Question: I have a gridview in which a cell is populated with a drop down list if certain conditions are met:
'''
protected void viewThemeTypeAssociationsGridView_OnRowDataBound(Object sender, GridViewRowEventArgs e)
{
if (e.Row.Cells[1].Text == " ")
{
if (e.Row.RowType == DataControlRowType.DataRow)
{
e.Row.Cells[1].Text = "Not Assigned";
DropDownList chooseThemeTypeDropDown = (DropDownList)e.Row.FindControl("chooseThemeTypeDropDown");
chooseThemeTypeDropDown.Visible = true;
}
}
}
'''
Here is a picture:

This is many copies of a drop down list what is made visible in certain rows. How do get access to the selected index for the changed dropdown list and which row it is on?
I was thinking something like this but it doesn't work:
'''
protected void chooseThemeTypeDropDown_OnSelectedIndexChanged(object sender, EventArgs e)
{
DropDownList chooseThemeTypeDropDown = (DropDownList)e.Row.FindControl("chooseThemeTypeDropDown");
}
'''
EDIT: If it helps here is the gridview:
'''
<asp:GridView ID="viewThemeTypeAssociationsGridView" runat="server" AutoGenerateColumns="False"
BackColor="#DEBA84" BorderColor="#DEBA84" BorderStyle="None" BorderWidth="1px"
CellPadding="3" CellSpacing="2" DataSourceID="SqlDataSource6" OnRowDataBound="viewThemeTypeAssociationsGridView_OnRowDataBound">
<Columns>
<asp:BoundField DataField="Name" HeaderText="Name" SortExpression="Name" />
<asp:BoundField DataField="Type" HeaderText="Type" SortExpression="Type" />
<asp:TemplateField HeaderText="Choose Theme Type">
<ItemTemplate>
<asp:DropDownList ID="chooseThemeTypeDropDown" runat="server" DataTextField="Type" DataValueField="PK_ThemeType" AutoPostBack="true" DataSourceID="SqlDataSource9" CssClass="dropDownList" OnDataBound="chooseThemeTypeDropDown_OnDataBound" Visible="false" OnSelectedIndexChanged="viewProductAssociationsDropDown_OnSelectedIndexChanged">
</asp:DropDownList>
<asp:SqlDataSource ID="SqlDataSource9" runat="server" ConnectionString="<%$ ConnectionStrings:ApplicationServices %>"
SelectCommand="SELECT [Type], [PK_ThemeType] FROM [ThemeType] WHERE [Deleted] = 0 ORDER BY [Type] ASC">
</asp:SqlDataSource>
</ItemTemplate>
</asp:TemplateField>
</Columns>
<FooterStyle BackColor="#F7DFB5" ForeColor="#8C4510" />
<HeaderStyle BackColor="#A55129" Font-Bold="True" ForeColor="White" />
<PagerStyle ForeColor="#8C4510" HorizontalAlign="Center" />
<RowStyle BackColor="#FFF7E7" ForeColor="#8C4510" />
<SelectedRowStyle BackColor="#738A9C" Font-Bold="True" ForeColor="White" />
<SortedAscendingCellStyle BackColor="#FFF1D4" />
<SortedAscendingHeaderStyle BackColor="#B95C30" />
<SortedDescendingCellStyle BackColor="#F1E5CE" />
<SortedDescendingHeaderStyle BackColor="#93451F" />
</asp:GridView>
<asp:SqlDataSource ID="SqlDataSource6" runat="server" ConnectionString="<%$ ConnectionStrings:ApplicationServices %>"
SelectCommand="SELECT [Theme].[Name], [ThemeType].[Type] FROM [Theme] LEFT OUTER JOIN [ThemeType] ON [Theme].[ThemeTypeId] = [ThemeType].[PK_ThemeType] JOIN [ProductTheme] ON [ProductTheme].[ThemeId]=[Theme].[PK_Theme] WHERE ProductTheme.ProductID LIKE @productParam AND ProductTheme.ThemeId = Theme.PK_Theme AND COALESCE([THEME].[THEMETYPEID], 'null') LIKE @assignedParam GROUP BY [Theme].[Name], [ThemeType].[Type] ORDER BY CASE WHEN [ThemeType].[Type] IS NULL THEN 0 ELSE 1 END, [Theme].[Name]">
<SelectParameters>
<asp:QueryStringParameter Name="productParam" Type="String" />
<asp:QueryStringParameter Name="assignedParam" Type="String" />
</SelectParameters>
</asp:SqlDataSource>
'''
EDIT 2: Current code
'''
protected void chooseThemeTypeDropDown_OnSelectedIndexChanged(object sender, EventArgs e)
{
DropDownList chooseThemeTypeDropDown = sender as DropDownList;
if (chooseThemeTypeDropDown != null)
{
System.Diagnostics.Debug.WriteLine(chooseThemeTypeDropDown.SelectedItem.Value.ToString());
}
}
'''
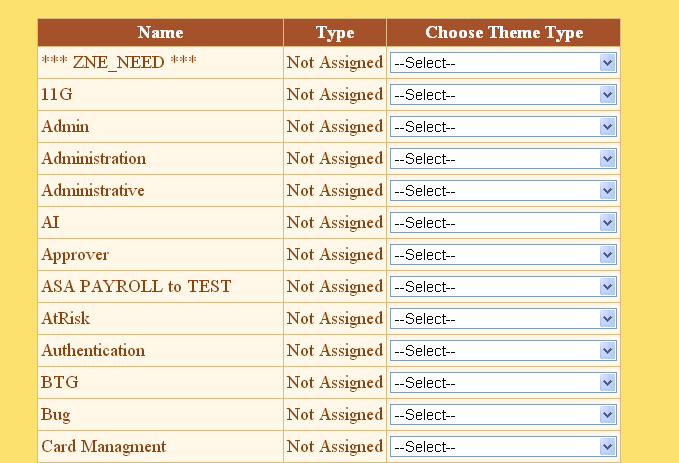
Answer: You really need to move the 'if (e.Row.RowType == DataControlRowType.DataRow)' to the outside of your conditional in 'OnRowDataBound'.
Now, if you set 'chooseThemeTypeDropDown.AutoPostBack' to true, and set it to handle the 'OnSelectedIndexChanged' event, you'll be able to find the correct instance of 'chooseThemeTypeDropDown' by casting 'object sender' as a 'DropDownList'.
To get the row index, that is more difficult. The quickest, but kinda hacky way, is to append the rowindex to each 'chooseThemeTypeDropDown' ID on the GridView's 'RowDataBound' event.
'chooseThemeTypeDropDown.ID = chooseThemeTypeDropDown.ID + e.Row.RowIndex;'